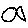
Label: fish